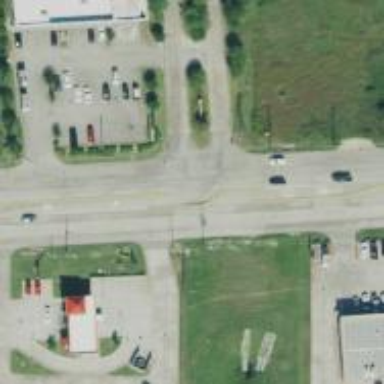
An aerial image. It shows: Road with stop sign.